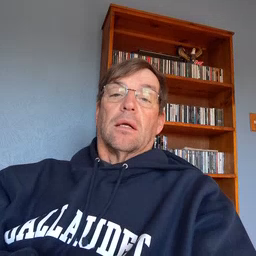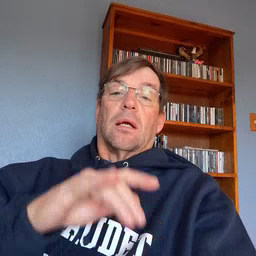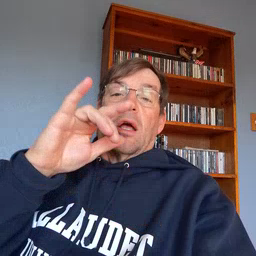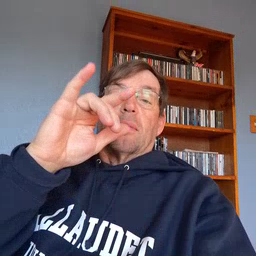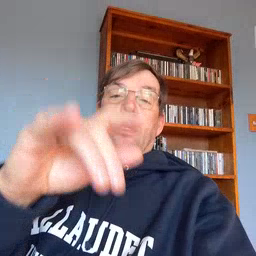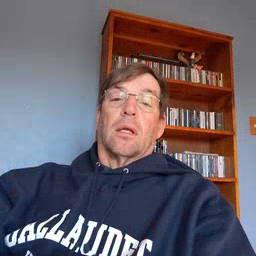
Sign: airplane